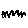
Label: zigzag